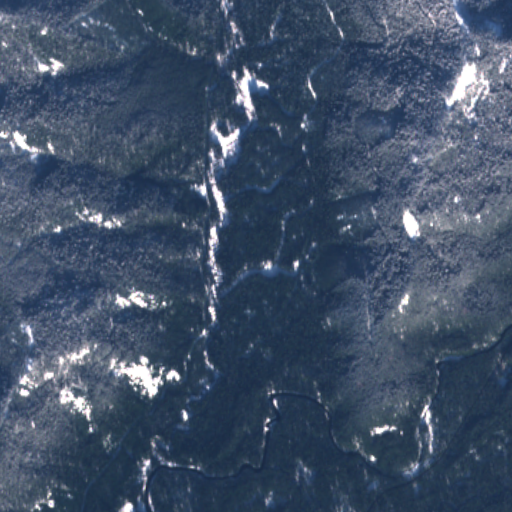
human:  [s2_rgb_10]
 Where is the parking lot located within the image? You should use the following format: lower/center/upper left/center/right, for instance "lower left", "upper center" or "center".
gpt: The parking lot is located in the lower right of the image.
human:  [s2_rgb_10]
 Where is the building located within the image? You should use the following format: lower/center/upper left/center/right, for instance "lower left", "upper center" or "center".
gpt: The building is located in the lower left of the image.
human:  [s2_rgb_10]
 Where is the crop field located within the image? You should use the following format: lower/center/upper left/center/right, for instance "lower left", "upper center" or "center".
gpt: There is no crop field in the image.